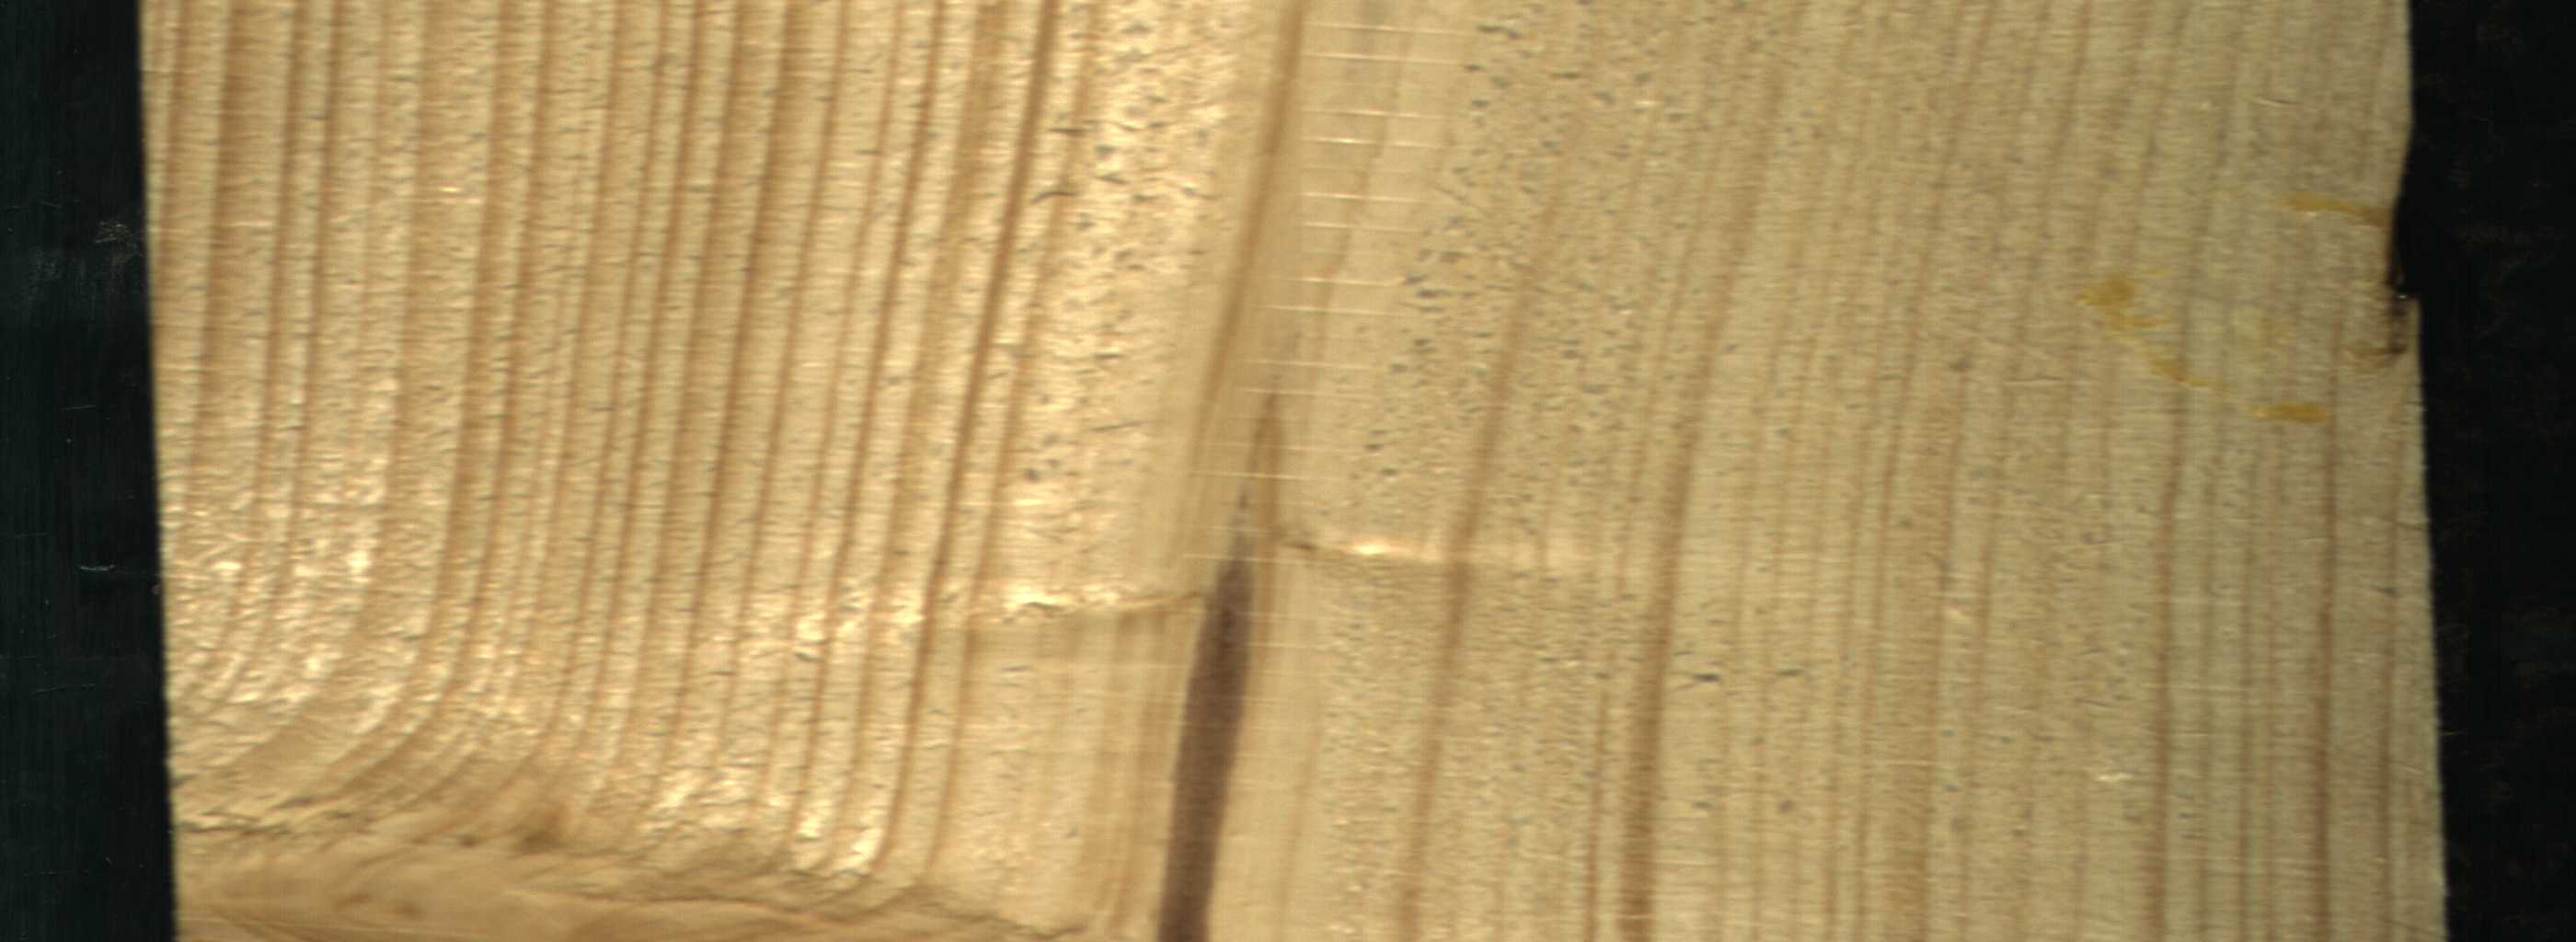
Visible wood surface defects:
resin
resin
resin
Quartzity
Live_Knot